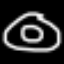
Label: donut